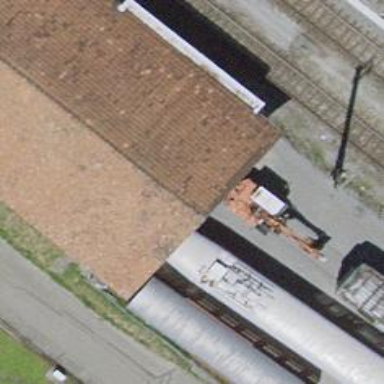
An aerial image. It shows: Preserved railway yard.